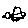
Label: bird